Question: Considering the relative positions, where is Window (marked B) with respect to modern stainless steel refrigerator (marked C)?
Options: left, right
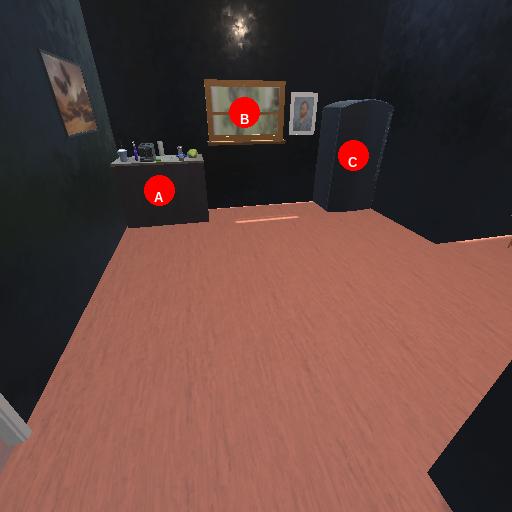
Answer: left